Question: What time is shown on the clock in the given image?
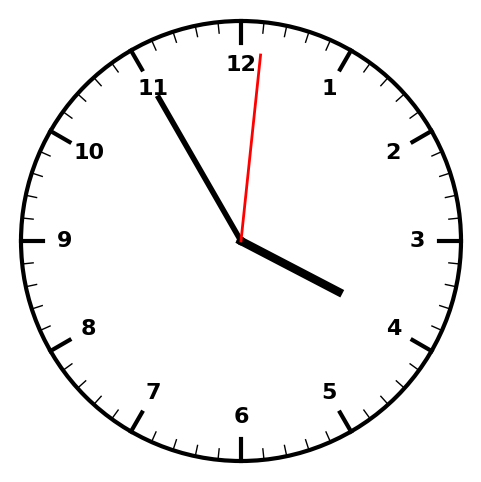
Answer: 03:55:01